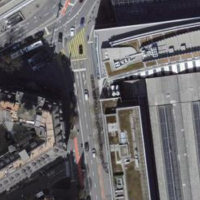
EUNIS habitat code: 57
Species observed at this site:
Corvus corone
Sylvia borin
Bucephala clangula
Aegithalos caudatus
Sylvia atricapilla
Larus cachinnans
Spinus spinus
Poecile palustris
Pernis apivorus
Larus michahellis
Cygnus olor
Erithacus rubecula
Phoenicurus ochruros
Certhia familiaris
Phoenicurus phoenicurus
Corvus corax
Periparus ater
Anas acuta
Cyanistes caeruleus
Mergus serrator
Sturnus vulgaris
Chloris chloris
Larus canus
Troglodytes troglodytes
Corvus frugilegus
Passer domesticus
Pandion haliaetus
Passer montanus
Turdus merula
Tachymarptis melba
Spatula clypeata
Mareca strepera
Hirundo rustica
Milvus migrans
Milvus milvus
Mergus merganser
Turdus pilaris
Sterna hirundo
Regulus regulus
Cinclus cinclus
Coccothraustes coccothraustes
Phylloscopus trochilus
Motacilla alba
Delichon urbicum
Tachybaptus ruficollis
Certhia brachydactyla
Podiceps grisegena
Podiceps cristatus
Actitis hypoleucos
Turdus philomelos
Fulica atra
Anthus spinoletta
Dendrocopos major
Turdus viscivorus
Falco peregrinus
Buteo buteo
Turdus iliacus
Chroicocephalus ridibundus
Muscicapa striata
Phylloscopus collybita
Gallinula chloropus
Pica pica
Sitta europaea
Garrulus glandarius
Columba livia
Falco tinnunculus
Picus viridis
Ficedula hypoleuca
Motacilla cinerea
Anas platyrhynchos
Aythya ferina
Streptopelia decaocto
Aythya fuligula
Fringilla coelebs
Regulus ignicapilla
Coloeus monedula
Ptyonoprogne rupestris
Carduelis carduelis
Columba palumbus
Chlidonias niger
Phalacrocorax carbo
Parus major
Columba oenas
Anser anser
Ciconia ciconia
Accipiter nisus